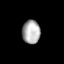
Tissue: lung
Cell type: Endothelial cells
Senescence score: 0.5463
Nuclear area (px): 420
Mean DAPI intensity: 172.186